Question: I'm trying to create a titled border frame in GWT, which results in this:

This can be done using HTML fieldset and legend tags, such as
'''
<fieldset>
<legend>Connection parameters</legend>
... the rest ...
</fieldset>
'''
I want to create a custom widget in GWT that implements that. I managed to do that, but the problem is that events that happen inside the widget (button click etc) does not get fired although I have added the handler.
My implementation of the widget is as follows:
'''
public class TitledPanel extends Widget {
private Element legend;
private Widget content = null;
public TitledPanel() {
Element fieldset = DOM.createFieldSet();
legend = DOM.createLegend();
DOM.appendChild(fieldset, legend);
setElement(fieldset);
}
public TitledPanel(String title) {
this();
setTitle(title);
}
@Override
public String getTitle() {
return DOM.getInnerHTML(legend);
}
@Override
public void setTitle(String html) {
DOM.setInnerHTML(legend, html);
}
public Widget getContent() {
return content;
}
public void setContent(Widget content) {
if (this.content != null) {
DOM.removeChild(getElement(), this.content.getElement());
}
this.content = content;
DOM.appendChild(getElement(), content.getElement());
}
}
'''
Do I need to extend Composite, or need to manually reroute the events, or is there other ways?
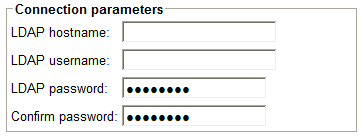
Answer: I think you're looking for <URL>:
> A panel that wraps its contents in a border with a caption that appears in the upper left corner of the border. This is an implementation of the fieldset HTML element.